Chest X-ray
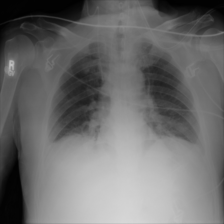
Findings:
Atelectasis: positive
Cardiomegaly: negative
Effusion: negative
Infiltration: negative
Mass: negative
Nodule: negative
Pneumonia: negative
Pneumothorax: negative
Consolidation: negative
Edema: negative
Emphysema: negative
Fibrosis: negative
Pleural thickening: negative
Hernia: negative